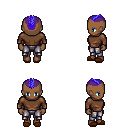
a pixel art fantasy rpg character, female body template, human, dark skin, brown long-sleeve shirt, metal pants, blue short mohawk hairstyle, brown slippers, four views (front, back, left, right), 2x2 character sprite sheet, small pixel art, hard edges, no anti-aliasing